Question: I say 'hyperlink' because I don't know what else to call it, and that is how i'd like it to appear.
Obviously this is possible using a combination of labels and buttons, but my labels and buttons are programmatically generated and I imagine i'd have to also programmatically arrange them, which would likely be tedious and inflexible in terms of changing font sizes etc.
Any ideas/approaches would be much appreciated!
---
As an example, look at Instagram's following and news feed:

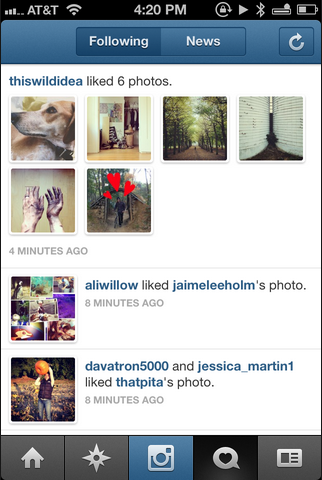
Answer: Have a look at <URL> it can provide the functionality you are looking for.